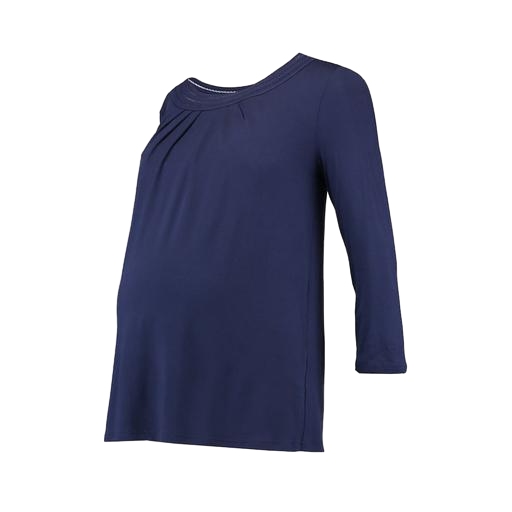
three-quarter sleeved jersey top, blue maternity/nursing top, blue pleat front top, white background